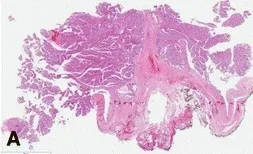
Microscopic examination (hematoxylin and eosin-stained slides). A; General view of the tumor shows villous pattern of growth (original magnification, x6).
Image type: pathology (h&e)